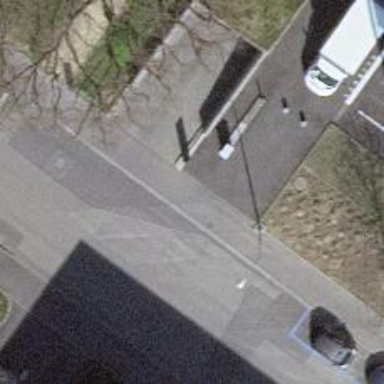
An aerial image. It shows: Parking aisle designated as service road.